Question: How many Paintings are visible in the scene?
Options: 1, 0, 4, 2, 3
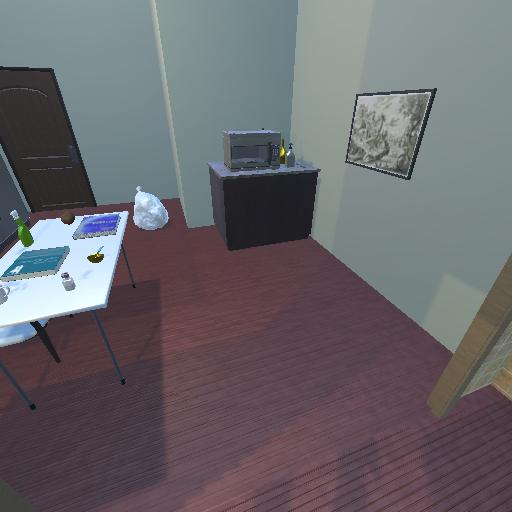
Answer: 1